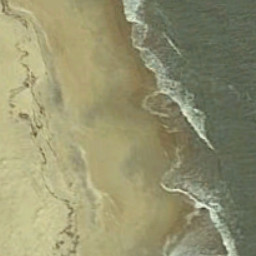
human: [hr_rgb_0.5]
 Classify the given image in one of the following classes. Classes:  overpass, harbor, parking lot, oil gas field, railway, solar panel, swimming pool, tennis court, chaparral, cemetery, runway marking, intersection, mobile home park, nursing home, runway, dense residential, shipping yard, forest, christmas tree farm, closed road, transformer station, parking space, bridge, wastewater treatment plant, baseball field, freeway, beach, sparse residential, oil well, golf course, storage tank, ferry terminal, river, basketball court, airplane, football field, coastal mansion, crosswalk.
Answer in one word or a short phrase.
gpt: beach